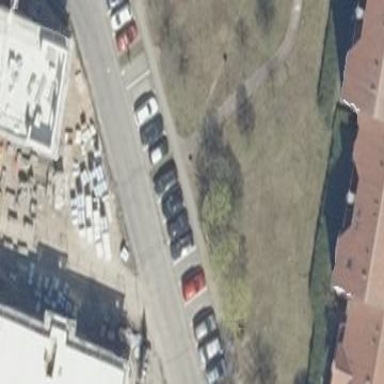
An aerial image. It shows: Street side parking area.